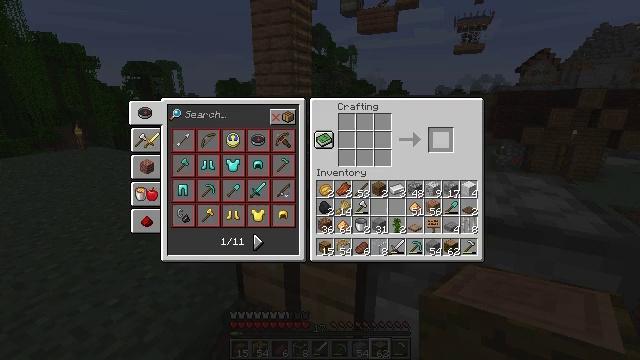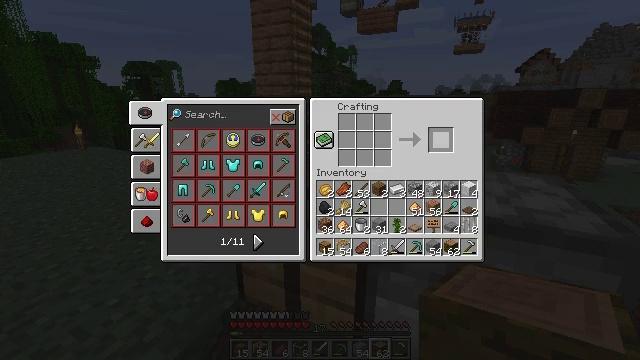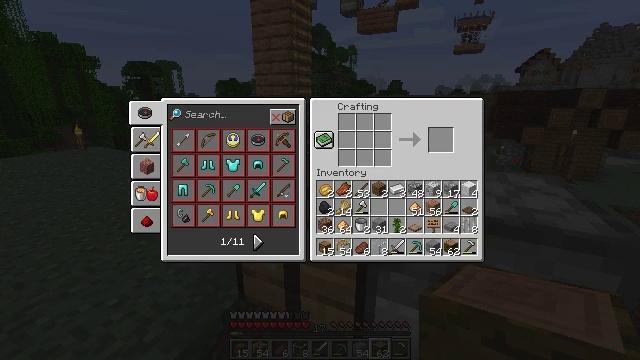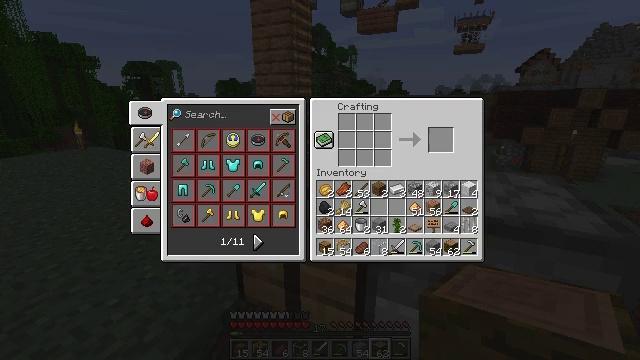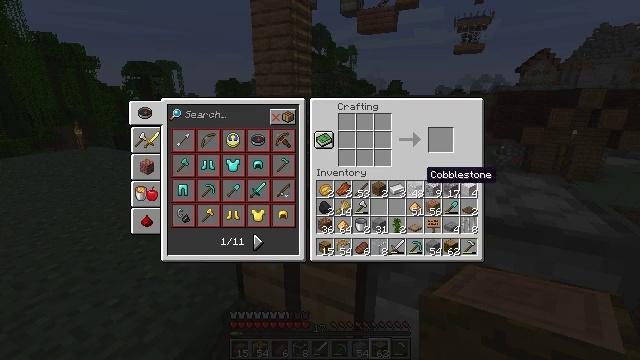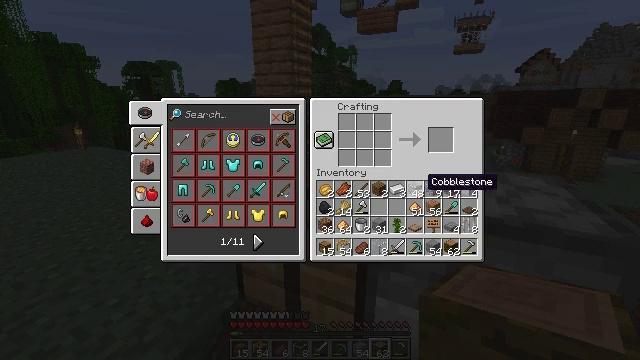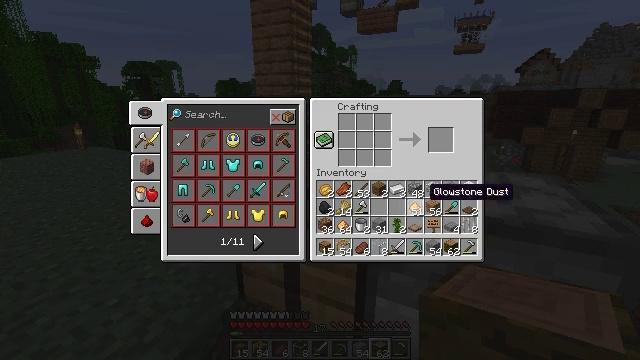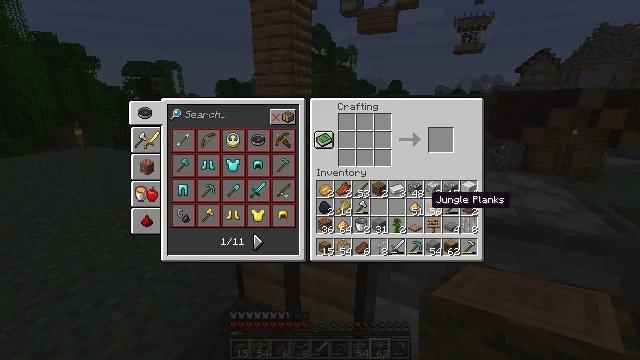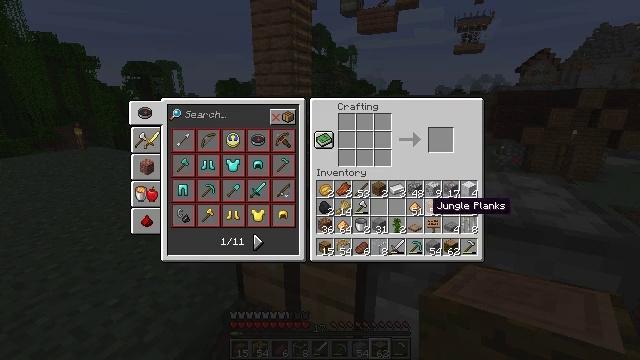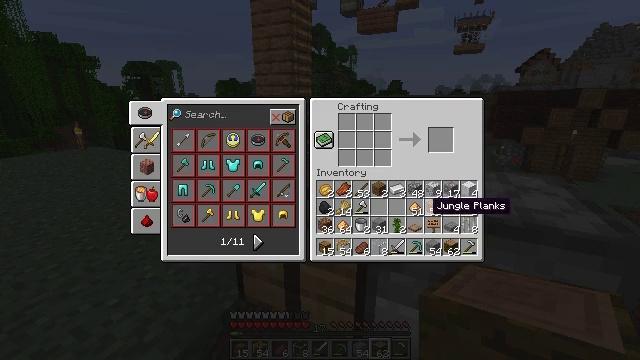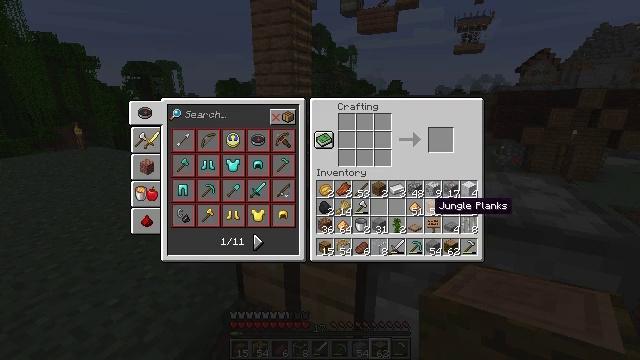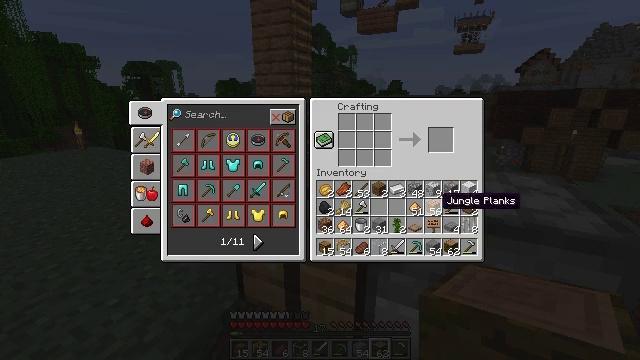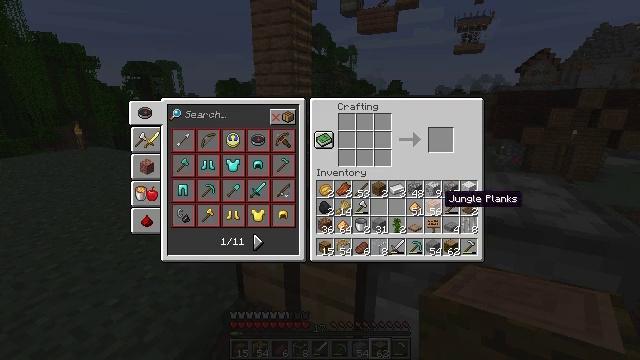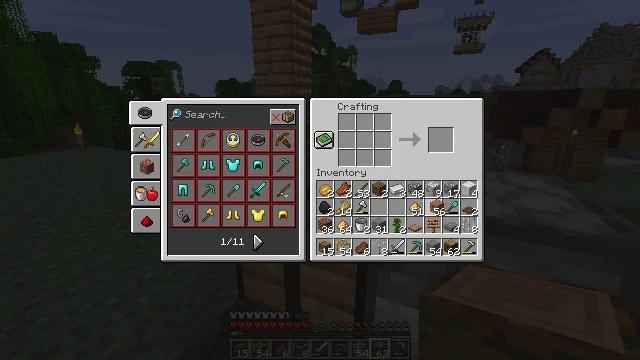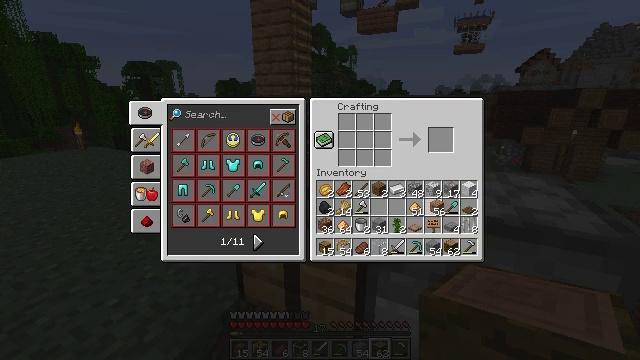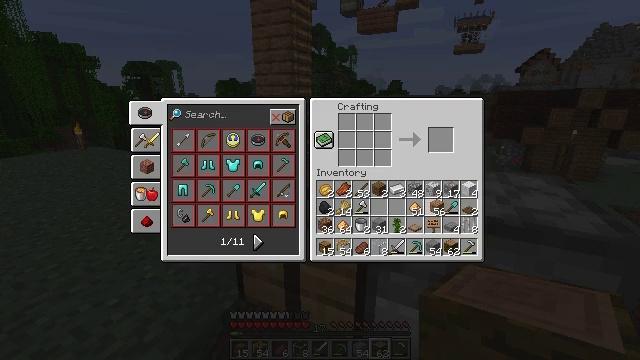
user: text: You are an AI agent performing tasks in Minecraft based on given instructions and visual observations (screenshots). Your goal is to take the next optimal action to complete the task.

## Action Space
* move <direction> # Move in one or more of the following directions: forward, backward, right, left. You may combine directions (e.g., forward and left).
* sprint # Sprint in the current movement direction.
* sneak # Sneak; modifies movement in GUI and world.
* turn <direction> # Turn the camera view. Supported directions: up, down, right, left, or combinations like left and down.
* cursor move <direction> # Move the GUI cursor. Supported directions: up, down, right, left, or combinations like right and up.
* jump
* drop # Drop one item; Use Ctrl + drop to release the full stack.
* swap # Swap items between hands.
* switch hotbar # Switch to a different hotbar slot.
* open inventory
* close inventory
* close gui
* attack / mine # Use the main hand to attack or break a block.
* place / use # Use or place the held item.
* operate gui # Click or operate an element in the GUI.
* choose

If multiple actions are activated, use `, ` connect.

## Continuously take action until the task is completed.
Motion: motion action
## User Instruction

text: Use jungle planks to craft a jungle slab.
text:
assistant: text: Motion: sneak, open gui
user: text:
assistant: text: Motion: sneak, cursor move down
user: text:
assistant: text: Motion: cursor move left and down
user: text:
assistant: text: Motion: cursor move down
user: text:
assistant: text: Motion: cursor move down
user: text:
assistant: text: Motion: cursor move down
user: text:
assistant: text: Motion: cursor move down
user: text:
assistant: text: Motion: no_op
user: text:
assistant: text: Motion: no_op
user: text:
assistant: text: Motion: no_op
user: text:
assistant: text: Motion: cursor move right
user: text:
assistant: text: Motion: no_op
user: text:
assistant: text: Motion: operate gui
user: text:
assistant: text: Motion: operate gui
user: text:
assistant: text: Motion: operate gui
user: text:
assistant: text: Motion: no_op
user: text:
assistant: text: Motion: cursor move left and up
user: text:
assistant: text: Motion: cursor move left and up
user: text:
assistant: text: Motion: no_op
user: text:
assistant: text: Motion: no_op
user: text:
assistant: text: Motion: no_op
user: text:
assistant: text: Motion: no_op
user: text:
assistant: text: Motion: sneak
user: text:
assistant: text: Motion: sneak
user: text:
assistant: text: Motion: sneak
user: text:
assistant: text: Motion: sneak
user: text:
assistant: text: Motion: sneak
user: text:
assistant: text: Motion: sneak
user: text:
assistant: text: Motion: sneak
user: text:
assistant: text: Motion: sneak